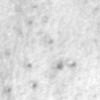
Label: no_change